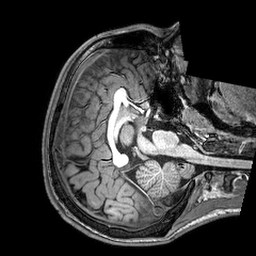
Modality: T1w
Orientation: axial
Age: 20
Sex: male
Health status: healthy
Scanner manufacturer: philips
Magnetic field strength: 3 T